Field crop: maize
Growth stage: 2
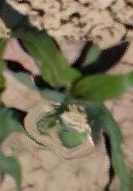
Species: maize